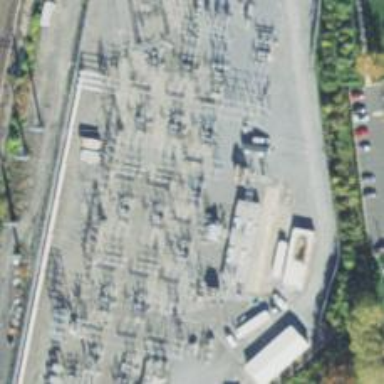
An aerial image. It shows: Switch used for power control.